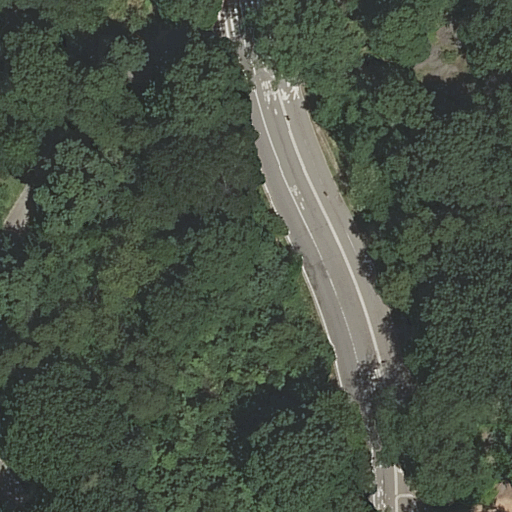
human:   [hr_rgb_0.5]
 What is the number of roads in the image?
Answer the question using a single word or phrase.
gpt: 10

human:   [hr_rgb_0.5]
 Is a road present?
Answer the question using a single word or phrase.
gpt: yes

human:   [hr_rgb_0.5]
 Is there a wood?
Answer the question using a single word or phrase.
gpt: yes

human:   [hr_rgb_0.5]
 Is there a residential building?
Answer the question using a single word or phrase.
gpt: no

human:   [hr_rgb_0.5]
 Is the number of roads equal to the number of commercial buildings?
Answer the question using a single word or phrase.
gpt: no

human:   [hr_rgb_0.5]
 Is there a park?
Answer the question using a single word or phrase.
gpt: yes

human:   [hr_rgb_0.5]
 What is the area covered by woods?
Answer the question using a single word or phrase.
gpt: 7301m2

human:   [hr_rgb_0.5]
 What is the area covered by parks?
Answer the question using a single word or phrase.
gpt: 10633m2

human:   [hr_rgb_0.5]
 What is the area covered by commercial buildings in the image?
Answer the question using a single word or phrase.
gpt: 0m2

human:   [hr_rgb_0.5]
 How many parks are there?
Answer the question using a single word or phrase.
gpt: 1

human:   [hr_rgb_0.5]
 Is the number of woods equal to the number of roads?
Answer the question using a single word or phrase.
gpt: no

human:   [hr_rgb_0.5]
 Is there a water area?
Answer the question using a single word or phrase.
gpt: no

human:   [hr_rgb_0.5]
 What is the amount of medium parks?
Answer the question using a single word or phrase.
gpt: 0

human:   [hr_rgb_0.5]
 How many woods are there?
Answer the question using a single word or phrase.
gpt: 1

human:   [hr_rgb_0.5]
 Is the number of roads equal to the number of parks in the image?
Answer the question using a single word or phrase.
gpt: no

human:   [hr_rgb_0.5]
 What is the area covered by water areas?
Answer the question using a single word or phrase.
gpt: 0m2

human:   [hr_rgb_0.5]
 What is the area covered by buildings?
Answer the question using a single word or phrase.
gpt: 0m2

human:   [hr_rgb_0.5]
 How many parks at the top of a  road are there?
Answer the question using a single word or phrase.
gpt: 0

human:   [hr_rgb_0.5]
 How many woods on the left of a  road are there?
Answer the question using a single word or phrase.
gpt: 0

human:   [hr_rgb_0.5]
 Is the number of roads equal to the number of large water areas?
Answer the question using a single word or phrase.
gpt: no

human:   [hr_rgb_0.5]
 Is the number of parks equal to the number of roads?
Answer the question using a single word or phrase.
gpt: no

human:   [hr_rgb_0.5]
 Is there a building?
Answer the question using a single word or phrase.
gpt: no

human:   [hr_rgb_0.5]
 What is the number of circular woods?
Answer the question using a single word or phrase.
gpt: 0

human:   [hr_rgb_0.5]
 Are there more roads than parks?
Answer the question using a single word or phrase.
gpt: yes

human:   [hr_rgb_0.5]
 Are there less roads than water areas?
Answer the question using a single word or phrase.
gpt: no

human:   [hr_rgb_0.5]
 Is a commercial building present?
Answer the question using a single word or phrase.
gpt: no

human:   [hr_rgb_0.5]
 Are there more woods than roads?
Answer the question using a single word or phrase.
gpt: no

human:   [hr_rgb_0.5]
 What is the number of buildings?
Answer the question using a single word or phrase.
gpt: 0

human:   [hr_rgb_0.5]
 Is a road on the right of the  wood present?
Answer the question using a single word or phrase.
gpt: no

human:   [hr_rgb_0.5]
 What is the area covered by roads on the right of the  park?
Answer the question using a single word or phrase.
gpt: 0m2

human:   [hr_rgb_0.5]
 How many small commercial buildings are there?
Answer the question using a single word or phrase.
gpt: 0

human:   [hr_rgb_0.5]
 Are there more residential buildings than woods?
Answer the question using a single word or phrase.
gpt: no

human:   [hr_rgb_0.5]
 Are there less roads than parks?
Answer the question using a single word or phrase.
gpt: no

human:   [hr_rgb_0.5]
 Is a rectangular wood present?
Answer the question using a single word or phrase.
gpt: no

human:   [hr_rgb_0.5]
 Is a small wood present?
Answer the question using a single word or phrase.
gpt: no

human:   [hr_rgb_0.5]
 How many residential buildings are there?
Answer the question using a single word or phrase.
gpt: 0

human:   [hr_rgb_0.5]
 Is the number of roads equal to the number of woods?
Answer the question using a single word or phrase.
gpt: no

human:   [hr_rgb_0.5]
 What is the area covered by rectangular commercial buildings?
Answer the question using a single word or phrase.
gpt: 0m2

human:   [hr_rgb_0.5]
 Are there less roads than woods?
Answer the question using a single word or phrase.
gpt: no

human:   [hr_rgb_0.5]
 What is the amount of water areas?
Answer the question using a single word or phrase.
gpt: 0

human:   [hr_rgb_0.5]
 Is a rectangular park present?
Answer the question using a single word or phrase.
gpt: yes

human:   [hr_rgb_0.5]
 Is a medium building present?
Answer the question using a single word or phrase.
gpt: no

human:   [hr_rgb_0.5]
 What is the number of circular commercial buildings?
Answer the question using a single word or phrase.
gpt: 0

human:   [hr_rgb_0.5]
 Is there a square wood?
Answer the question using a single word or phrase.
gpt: no

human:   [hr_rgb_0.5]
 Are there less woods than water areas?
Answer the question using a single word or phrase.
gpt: no

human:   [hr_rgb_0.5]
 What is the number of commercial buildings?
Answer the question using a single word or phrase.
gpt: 0

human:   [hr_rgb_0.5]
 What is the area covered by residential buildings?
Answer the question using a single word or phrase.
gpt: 0m2

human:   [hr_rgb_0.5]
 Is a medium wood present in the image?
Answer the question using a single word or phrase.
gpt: no

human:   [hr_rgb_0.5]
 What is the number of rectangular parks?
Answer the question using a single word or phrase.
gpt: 1

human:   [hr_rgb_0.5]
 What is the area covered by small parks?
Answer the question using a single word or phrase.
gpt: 0m2

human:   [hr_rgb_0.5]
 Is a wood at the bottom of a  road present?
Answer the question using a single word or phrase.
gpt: no

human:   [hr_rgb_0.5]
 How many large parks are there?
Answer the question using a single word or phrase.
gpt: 1

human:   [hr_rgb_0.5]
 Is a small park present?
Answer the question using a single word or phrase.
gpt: no

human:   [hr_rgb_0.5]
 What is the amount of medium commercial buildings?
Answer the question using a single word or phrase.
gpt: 0

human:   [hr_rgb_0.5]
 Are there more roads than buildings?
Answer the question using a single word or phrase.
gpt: yes

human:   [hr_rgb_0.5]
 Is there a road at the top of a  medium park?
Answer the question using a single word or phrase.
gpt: no

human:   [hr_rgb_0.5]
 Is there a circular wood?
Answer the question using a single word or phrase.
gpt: no

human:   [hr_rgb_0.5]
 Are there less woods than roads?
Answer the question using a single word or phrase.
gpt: yes

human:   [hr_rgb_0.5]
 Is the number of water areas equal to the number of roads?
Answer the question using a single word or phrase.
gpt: no

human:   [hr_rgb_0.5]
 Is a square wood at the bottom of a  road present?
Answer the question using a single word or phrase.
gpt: no

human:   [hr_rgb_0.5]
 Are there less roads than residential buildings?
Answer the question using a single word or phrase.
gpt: no

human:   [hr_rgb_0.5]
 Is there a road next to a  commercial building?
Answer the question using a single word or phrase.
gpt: no

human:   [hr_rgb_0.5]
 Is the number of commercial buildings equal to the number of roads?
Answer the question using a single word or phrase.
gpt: no

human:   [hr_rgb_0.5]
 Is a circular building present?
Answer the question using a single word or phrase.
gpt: no